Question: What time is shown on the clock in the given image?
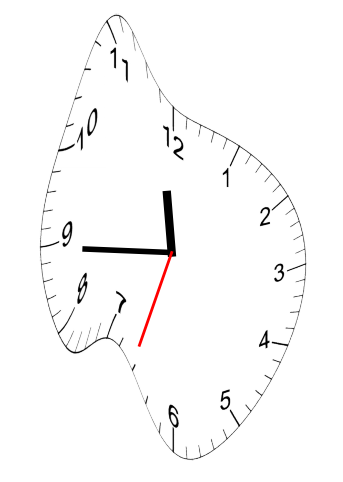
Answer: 11:44:33